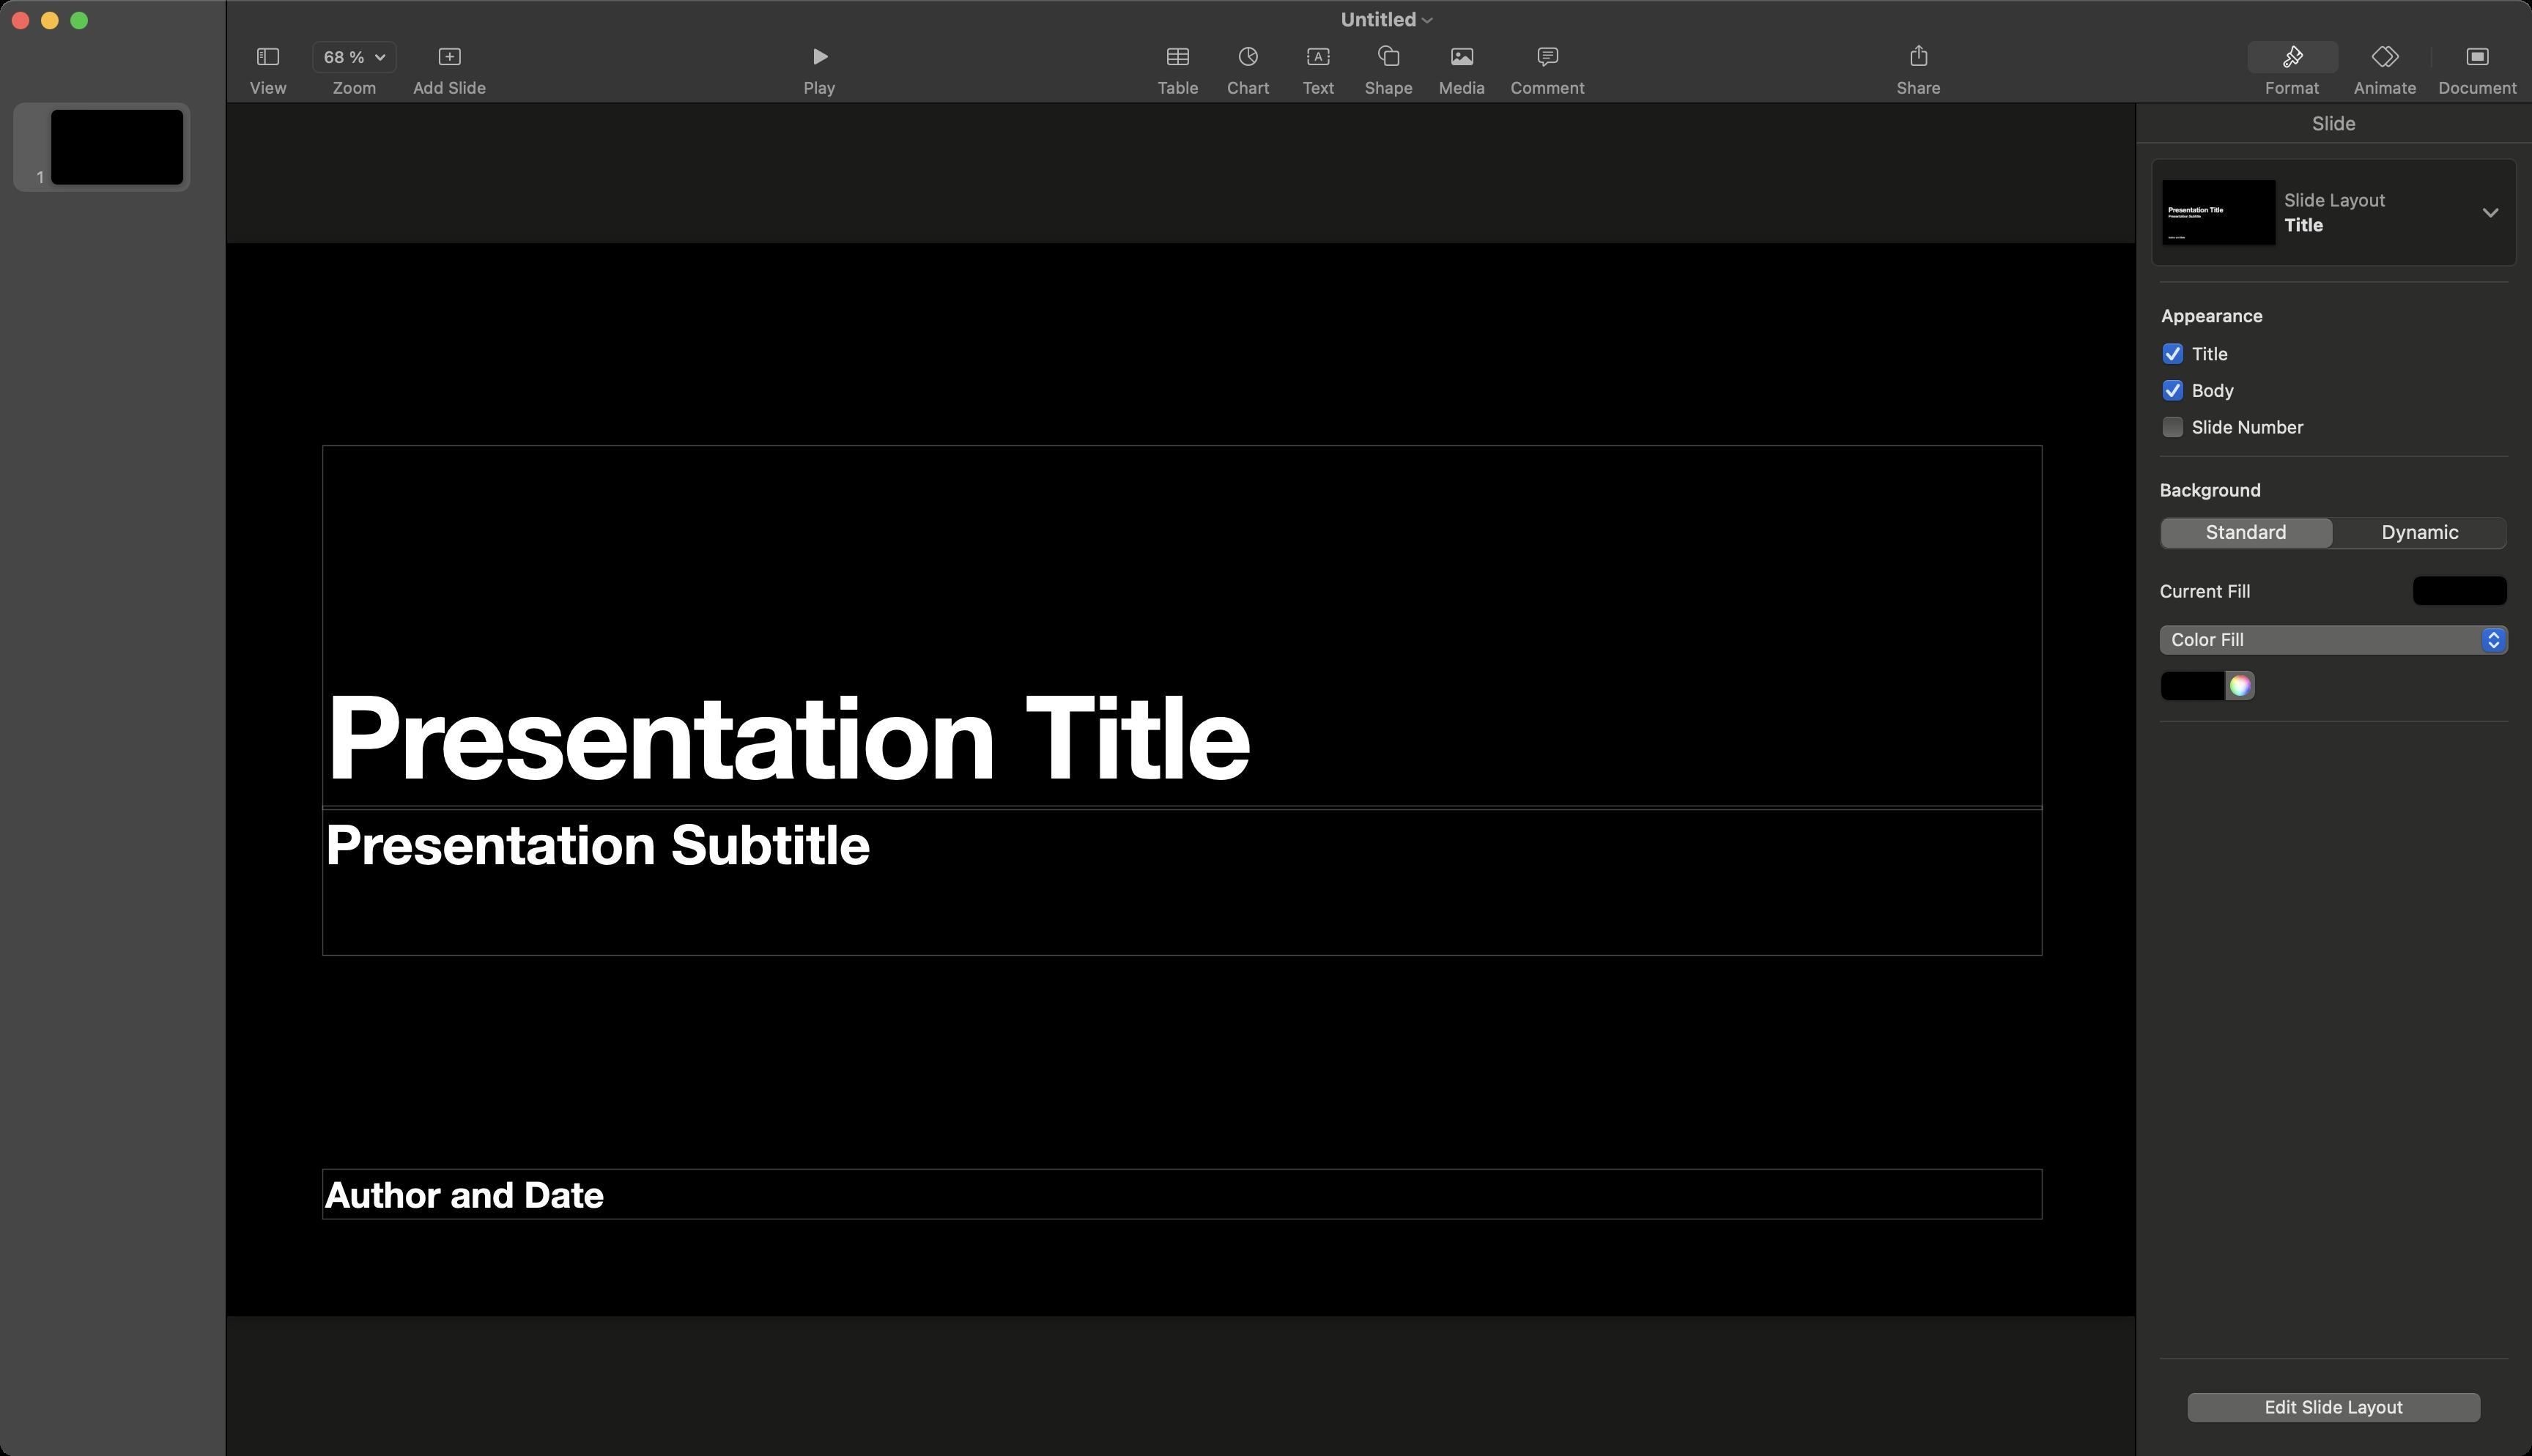
Accessibility tree:
{"name": "Untitled", "role": "AXWindow", "description": null, "role_description": "standard window", "value": null, "position": "0.00;38.00", "size": "1728;994", "children": [{"name": null, "role": "AXGroup", "description": null, "role_description": "group", "value": null, "position": "0.00;0.00", "size": "1728;994", "children": []}, {"name": null, "role": "AXRadioGroup", "description": null, "role_description": "radio group", "value": "{\n    \"name\": null,\n    \"role\": \"AXRadioButton\",\n    \"description\": \"Slide\",\n    \"role_description\": \"radio button\",\n    \"value\": 1,\n    \"position\": \"1458.00;70.00\",\n    \"size\": \"272;28\",\n    \"children\": []\n}", "position": "1458.00;70.00", "size": "270;28", "children": [{"name": null, "role": "AXRadioButton", "description": "Slide", "role_description": "radio button", "value": 1, "position": "1458.00;70.00", "size": "272;28", "children": []}]}, {"name": null, "role": "AXButton", "description": "Slide Layout, Title", "role_description": "button", "value": null, "position": "1458.00;98.00", "size": "270;94", "children": []}, {"name": null, "role": "AXScrollArea", "description": null, "role_description": "scroll area", "value": null, "position": "1458.00;193.00", "size": "270;734", "children": [{"name": null, "role": "AXStaticText", "description": null, "role_description": "text", "value": "Appearance", "position": "1473.00;208.00", "size": "74;17", "children": []}, {"name": "Title", "role": "AXCheckBox", "description": null, "role_description": "checkbox", "value": 1, "position": "1474.00;232.50", "size": "234;18", "children": []}, {"name": "Body", "role": "AXCheckBox", "description": null, "role_description": "checkbox", "value": 1, "position": "1474.00;257.50", "size": "234;18", "children": []}, {"name": "Slide_Number", "role": "AXCheckBox", "description": null, "role_description": "checkbox", "value": 0, "position": "1474.00;282.50", "size": "234;18", "children": []}, {"name": null, "role": "AXStaticText", "description": null, "role_description": "text", "value": "Background", "position": "1472.00;327.00", "size": "74;17", "children": []}, {"name": null, "role": "AXRadioGroup", "description": null, "role_description": "radio group", "value": "{\n    \"name\": null,\n    \"role\": \"AXRadioButton\",\n    \"description\": \"Standard\",\n    \"role_description\": \"radio button\",\n    \"value\": 1,\n    \"position\": \"1472.00;352.00\",\n    \"size\": \"121;24\",\n    \"children\": []\n}", "position": "1472.00;352.00", "size": "242;24", "children": [{"name": null, "role": "AXRadioButton", "description": "Standard", "role_description": "radio button", "value": 1, "position": "1472.00;352.00", "size": "121;24", "children": []}, {"name": null, "role": "AXRadioButton", "description": "Dynamic", "role_description": "radio button", "value": 0, "position": "1593.00;352.00", "size": "120;24", "children": []}]}, {"name": "", "role": "AXButton", "description": null, "role_description": "button", "value": null, "position": "1646.00;392.00", "size": "66;23", "children": []}, {"name": null, "role": "AXStaticText", "description": null, "role_description": "text", "value": "Current Fill", "position": "1472.00;396.00", "size": "66;15", "children": []}, {"name": null, "role": "AXPopUpButton", "description": null, "role_description": "pop up button", "value": "Color Fill", "position": "1471.00;426.00", "size": "245;25", "children": []}, {"name": null, "role": "AXColorWell", "description": null, "role_description": "color well", "value": null, "position": "1474.00;457.00", "size": "66;23", "children": []}, {"name": null, "role": "AXScrollBar", "description": null, "role_description": "scroll bar", "value": 0.0, "position": "1712.00;193.00", "size": "16;734", "children": []}]}, {"name": "Edit_Slide_Layout", "role": "AXButton", "description": null, "role_description": "button", "value": null, "position": "1486.00;946.00", "size": "214;32", "children": []}, {"name": null, "role": "AXSplitGroup", "description": null, "role_description": "split group", "value": null, "position": "0.00;0.00", "size": "1457;994", "children": [{"name": null, "role": "AXScrollArea", "description": null, "role_description": "scroll area", "value": null, "position": "0.00;70.00", "size": "154;924", "children": [{"name": null, "role": "AXScrollBar", "description": null, "role_description": "scroll bar", "value": 0.0, "position": "139.00;70.00", "size": "15;924", "children": []}]}, {"name": null, "role": "AXSplitter", "description": null, "role_description": "splitter", "value": 154.0, "position": "154.00;70.00", "size": "1;924", "children": []}, {"name": null, "role": "AXScrollArea", "description": null, "role_description": "scroll area", "value": null, "position": "155.00;70.00", "size": "1302;924", "children": []}]}, {"name": null, "role": "AXToolbar", "description": null, "role_description": "toolbar", "value": null, "position": "0.00;28.00", "size": "1728;42", "children": [{"name": null, "role": "AXMenuButton", "description": "View", "role_description": "menu button", "value": null, "position": "157.00;28.00", "size": "52;42", "children": [{"name": null, "role": "AXRadioGroup", "description": null, "role_description": "radio group", "value": null, "position": "160.00;27.00", "size": "46;25", "children": [{"name": null, "role": "AXMenuButton", "description": "Toggle sidebar", "role_description": "menu button", "value": null, "position": "160.00;27.00", "size": "46;25", "children": []}]}, {"name": null, "role": "AXStaticText", "description": null, "role_description": "text", "value": "View", "position": "166.50;53.00", "size": "34;14", "children": []}]}, {"name": "Zoom", "role": "AXMenuButton", "description": null, "role_description": "menu button", "value": null, "position": "209.00;28.00", "size": "66;42", "children": [{"name": "68_%", "role": "AXMenuButton", "description": null, "role_description": "menu button", "value": null, "position": "212.00;27.00", "size": "60;25", "children": []}, {"name": null, "role": "AXStaticText", "description": null, "role_description": "text", "value": "Zoom", "position": "223.00;53.00", "size": "38;14", "children": []}]}, {"name": "Add_Slide", "role": "AXCheckBox", "description": "Add Slide", "role_description": "checkbox", "value": 0, "position": "275.00;28.00", "size": "64;42", "children": []}, {"name": "Play", "role": "AXButton", "description": "Play", "role_description": "button", "value": null, "position": "533.50;28.00", "size": "52;42", "children": []}, {"name": "Table", "role": "AXCheckBox", "description": "Table", "role_description": "checkbox", "value": 0, "position": "780.00;28.00", "size": "48;42", "children": []}, {"name": "Chart", "role": "AXCheckBox", "description": "Chart", "role_description": "checkbox", "value": 0, "position": "828.00;28.00", "size": "48;42", "children": []}, {"name": "Text", "role": "AXButton", "description": "Text", "role_description": "button", "value": null, "position": "876.00;28.00", "size": "48;42", "children": []}, {"name": "Shape", "role": "AXCheckBox", "description": "Shape", "role_description": "checkbox", "value": 0, "position": "924.00;28.00", "size": "48;42", "children": []}, {"name": null, "role": "AXMenuButton", "description": "Media", "role_description": "menu button", "value": null, "position": "972.00;28.00", "size": "52;42", "children": [{"name": null, "role": "AXRadioGroup", "description": null, "role_description": "radio group", "value": null, "position": "975.00;27.00", "size": "46;25", "children": [{"name": null, "role": "AXMenuButton", "description": "photo", "role_description": "menu button", "value": null, "position": "975.00;27.00", "size": "46;25", "children": []}]}, {"name": null, "role": "AXStaticText", "description": null, "role_description": "text", "value": "Media", "position": "978.00;53.00", "size": "40;14", "children": []}]}, {"name": "Comment", "role": "AXButton", "description": "Comment", "role_description": "button", "value": null, "position": "1024.00;28.00", "size": "65;42", "children": []}, {"name": "Share", "role": "AXButton", "description": "Share", "role_description": "button", "value": null, "position": "1283.50;28.00", "size": "52;42", "children": []}, {"name": null, "role": "AXGroup", "description": null, "role_description": "group", "value": "{\n    \"name\": null,\n    \"role\": \"AXRadioButton\",\n    \"description\": \"Format\",\n    \"role_description\": \"radio button\",\n    \"value\": 1,\n    \"position\": \"1533.00;27.00\",\n    \"size\": \"64;25\",\n    \"children\": []\n}", "position": "1530.00;28.00", "size": "196;42", "children": [{"name": null, "role": "AXRadioButton", "description": "Format", "role_description": "radio button", "value": 1, "position": "1533.00;28.00", "size": "64;42", "children": []}, {"name": null, "role": "AXRadioButton", "description": "Animate", "role_description": "radio button", "value": 0, "position": "1597.00;28.00", "size": "63;42", "children": []}, {"name": null, "role": "AXRadioButton", "description": "Document", "role_description": "radio button", "value": 0, "position": "1660.00;28.00", "size": "63;42", "children": []}]}]}, {"name": null, "role": "AXButton", "description": null, "role_description": "close button", "value": null, "position": "7.00;6.00", "size": "14;16", "children": []}, {"name": null, "role": "AXButton", "description": null, "role_description": "full screen button", "value": null, "position": "47.00;6.00", "size": "14;16", "children": [{"name": null, "role": "AXGroup", "description": null, "role_description": "group", "value": null, "position": "47.00;6.00", "size": "14;16", "children": []}]}, {"name": null, "role": "AXButton", "description": null, "role_description": "minimize button", "value": null, "position": "27.00;6.00", "size": "14;16", "children": []}, {"name": "", "role": "AXMenuButton", "description": "document actions", "role_description": "menu button", "value": null, "position": "969.00;5.00", "size": "10;16", "children": []}, {"name": null, "role": "AXStaticText", "description": null, "role_description": "text", "value": "Untitled", "position": "913.00;5.00", "size": "56;16", "children": []}]}